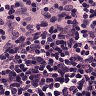
Metastatic tissue present: no